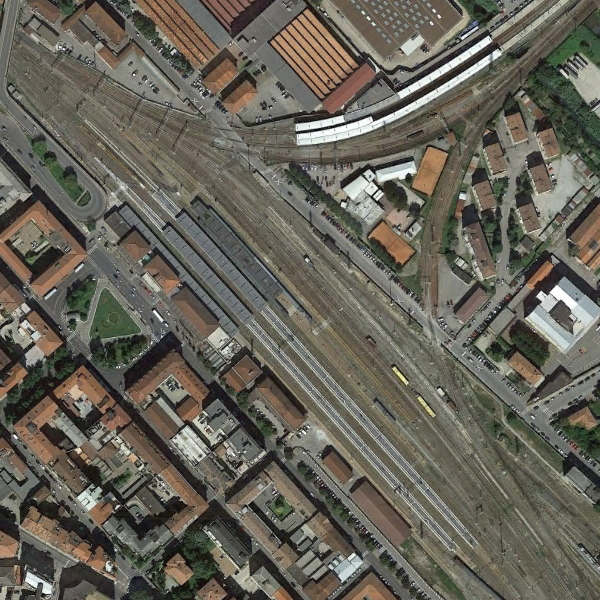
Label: RailwayStation